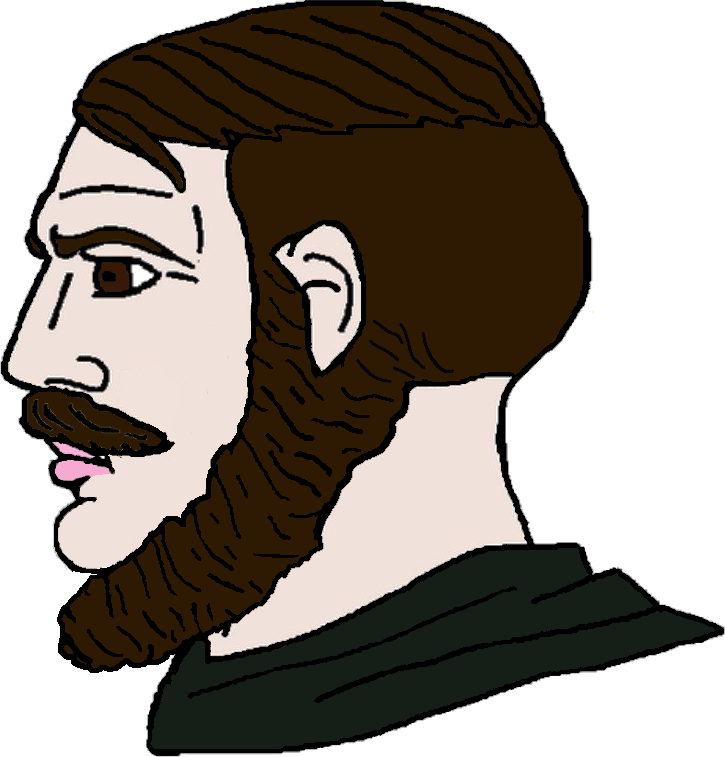
Label: 4_Yes_Chad